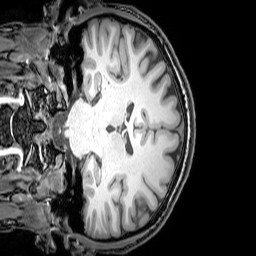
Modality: T1w
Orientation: coronal
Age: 24
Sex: male
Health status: healthy
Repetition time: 0.081 s
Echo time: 0.037 s